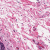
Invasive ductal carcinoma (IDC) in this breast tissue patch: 0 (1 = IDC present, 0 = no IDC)